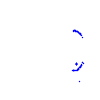
Particle: proton